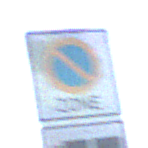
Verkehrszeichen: BeginnEingeschraenktesHalteverbotZone
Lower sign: HinweisDurchSinnbild16
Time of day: SunriseSunset
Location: Outdoor (RoadRail)
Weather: Clear
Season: NotSpecified
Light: Natural